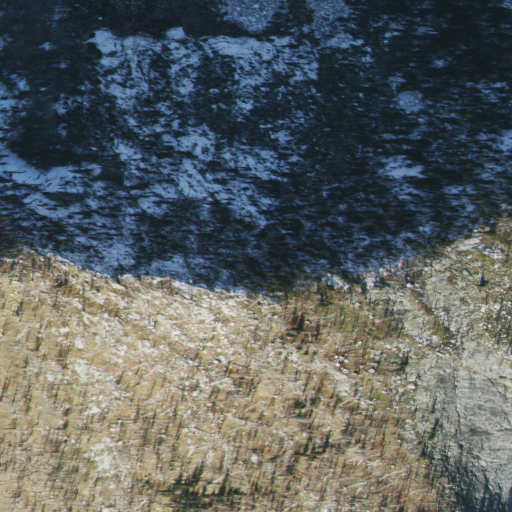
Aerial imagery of mountain in Idaho named Farnham Peak containing evergreen forest, grassland, and shrub